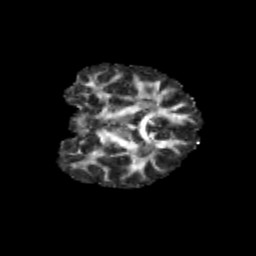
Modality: FA
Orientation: coronal
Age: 14
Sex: female
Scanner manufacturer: siemens
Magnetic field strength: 3 T
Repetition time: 3.8 s
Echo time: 0.07 s